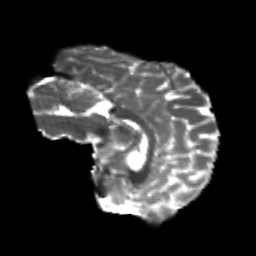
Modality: T2w
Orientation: sagittal
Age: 23
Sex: male
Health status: healthy
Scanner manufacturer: philips
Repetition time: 7.388 s
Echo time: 0.08599 s